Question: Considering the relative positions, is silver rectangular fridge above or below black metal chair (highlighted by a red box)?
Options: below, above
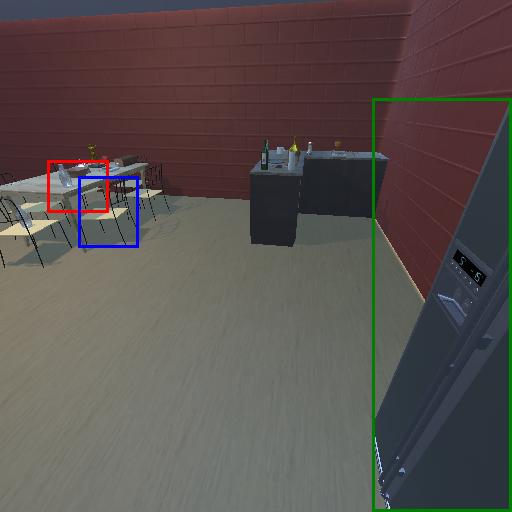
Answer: below